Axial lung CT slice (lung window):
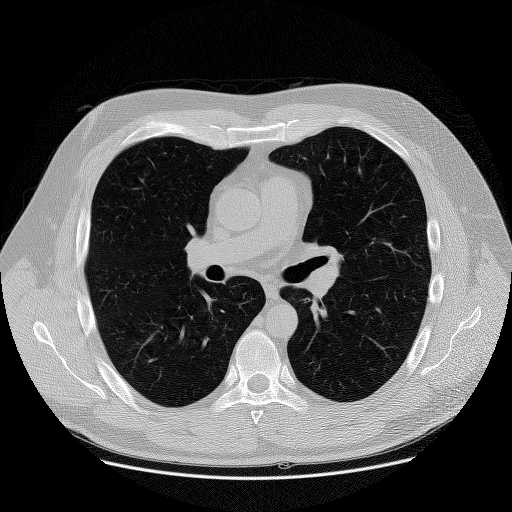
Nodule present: no